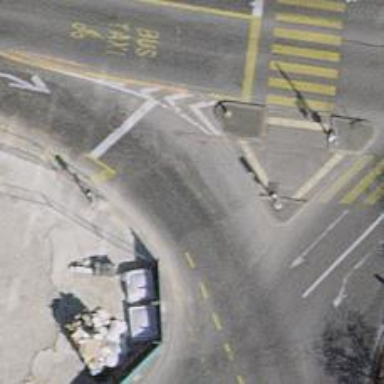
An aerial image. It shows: Crossing with traffic signals.